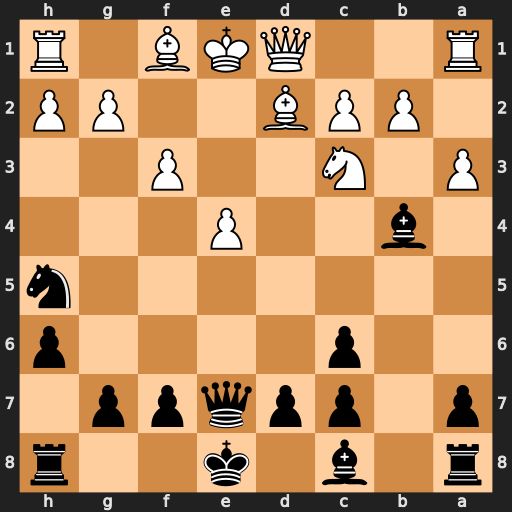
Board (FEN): r1b1k2r/p1ppqpp1/2p4p/7n/1b2P3/P1N2P2/1PPB2PP/R2QKB1R
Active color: b
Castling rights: KQkq
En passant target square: -
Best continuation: Qh4+ g3 Nxg3 axb4 Nxh1+